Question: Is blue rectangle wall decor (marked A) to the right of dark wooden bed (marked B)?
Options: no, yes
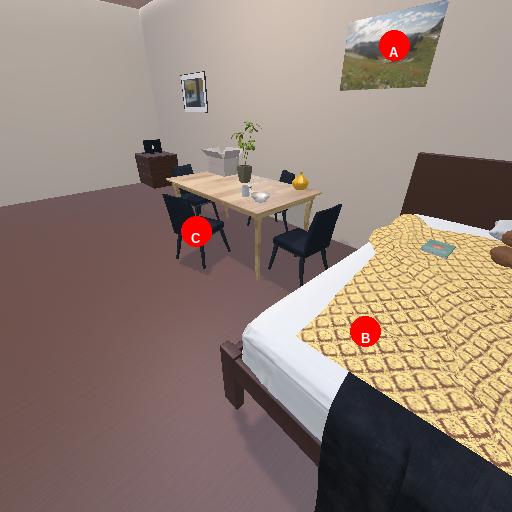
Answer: no